Question: Google Chrome is now shipping with a download button for videos that are just embedded videos (i.e. not MSE):

I'm having a hard time find any documentation for Chrome's implementation of the '<video>' tag. Does anyone know if there is a way - short of disabling "controls" and creating your own video player controls - of disabling this feature?
I realize that if this is showing, it's already easy to download the video, I just want to disable that functionality from appearing as part of the controls.
Thank you!
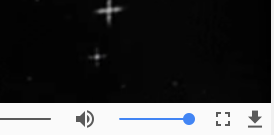
Answer: or you can simply add 'nodownload' in
'''
<video width="512" height="380" controls controlsList="nodownload">
<source data-src="mov_bbb.ogg" type="video/mp4">
</video>
'''